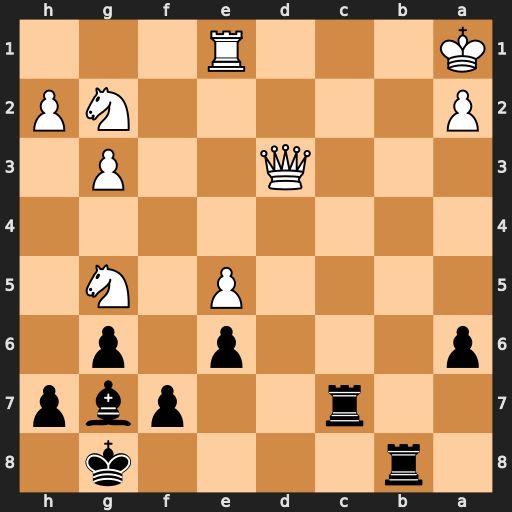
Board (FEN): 1r4k1/2r2pbp/p3p1p1/4P1N1/8/3Q2P1/P5NP/K3R3
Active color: b
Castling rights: -
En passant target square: -
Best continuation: Bxe5+ Rxe5 Rc1+ Qb1 Rcxb1#